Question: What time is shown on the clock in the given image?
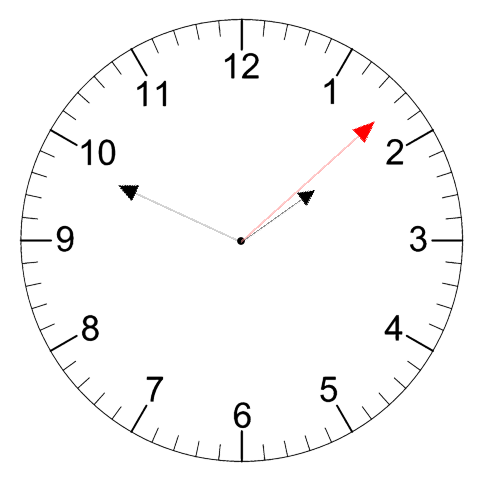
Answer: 01:49:08